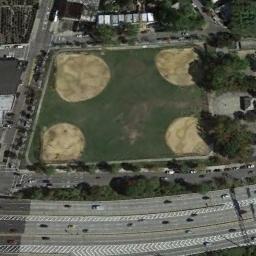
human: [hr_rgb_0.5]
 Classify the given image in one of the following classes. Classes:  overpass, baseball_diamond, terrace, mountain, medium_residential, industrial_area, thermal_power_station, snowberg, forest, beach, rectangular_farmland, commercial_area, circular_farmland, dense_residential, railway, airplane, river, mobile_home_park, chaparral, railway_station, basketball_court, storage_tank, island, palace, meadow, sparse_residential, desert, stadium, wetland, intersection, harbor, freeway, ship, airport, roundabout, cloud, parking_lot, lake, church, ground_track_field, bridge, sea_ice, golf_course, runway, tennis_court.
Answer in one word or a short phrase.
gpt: baseball_diamond